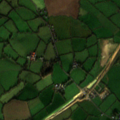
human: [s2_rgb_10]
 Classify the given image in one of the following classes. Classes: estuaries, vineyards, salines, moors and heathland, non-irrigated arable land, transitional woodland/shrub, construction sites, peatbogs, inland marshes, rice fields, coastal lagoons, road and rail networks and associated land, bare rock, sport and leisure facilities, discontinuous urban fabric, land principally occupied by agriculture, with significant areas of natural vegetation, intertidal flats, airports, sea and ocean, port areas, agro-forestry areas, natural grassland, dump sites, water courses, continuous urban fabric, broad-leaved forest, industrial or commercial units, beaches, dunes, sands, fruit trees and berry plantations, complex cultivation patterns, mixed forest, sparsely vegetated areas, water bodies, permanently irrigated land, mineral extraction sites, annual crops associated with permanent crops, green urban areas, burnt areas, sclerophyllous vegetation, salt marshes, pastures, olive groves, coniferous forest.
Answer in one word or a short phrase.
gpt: construction sites, non-irrigated arable land, pastures